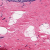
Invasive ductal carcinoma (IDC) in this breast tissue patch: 0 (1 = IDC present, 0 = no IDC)